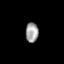
Tissue: skin
Cell type: Epithelial cells
Senescence score: 0.2775
Nuclear area (px): 250
Mean DAPI intensity: 158.624